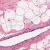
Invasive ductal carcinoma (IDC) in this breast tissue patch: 0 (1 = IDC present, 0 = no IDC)